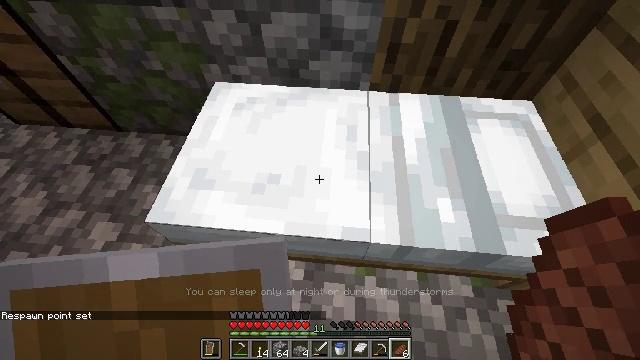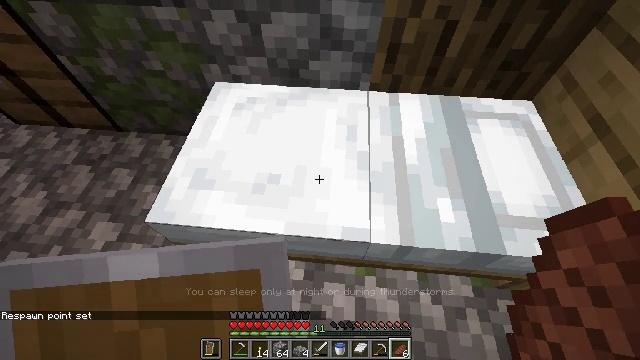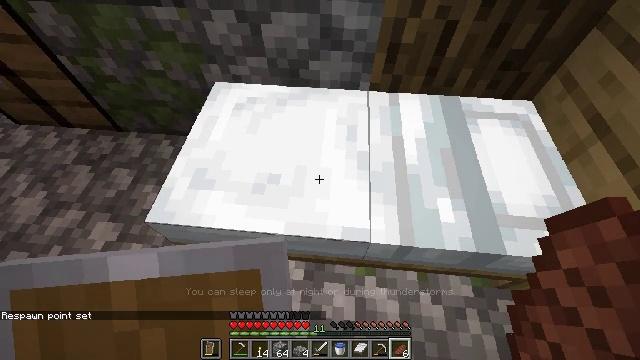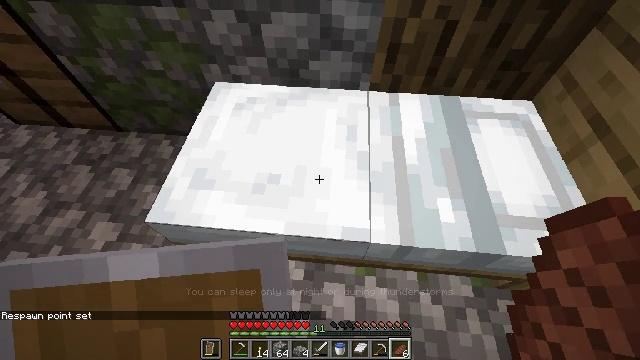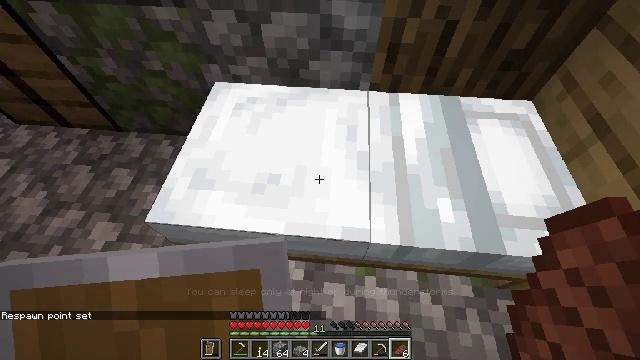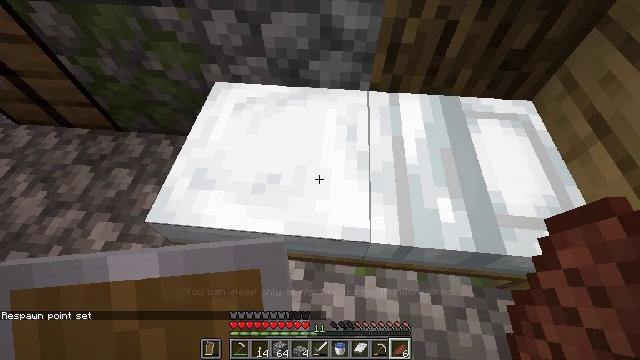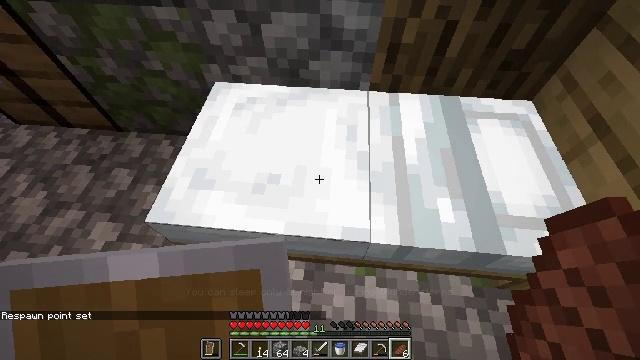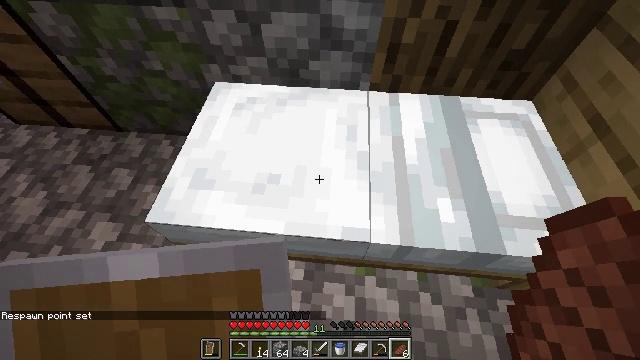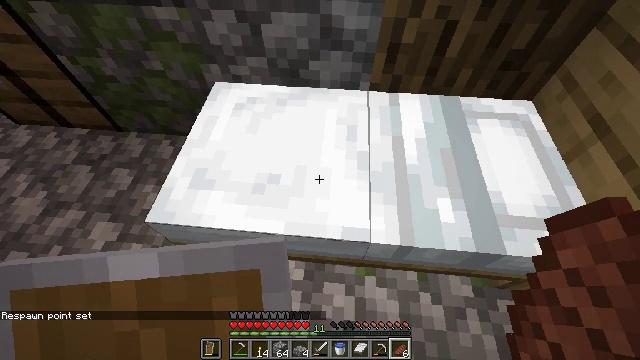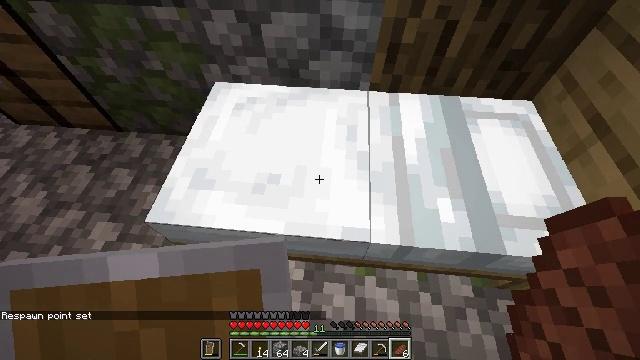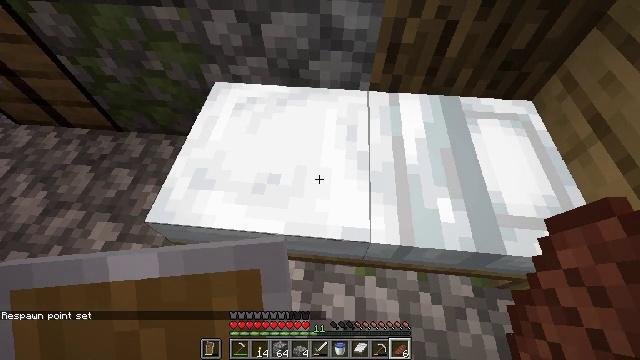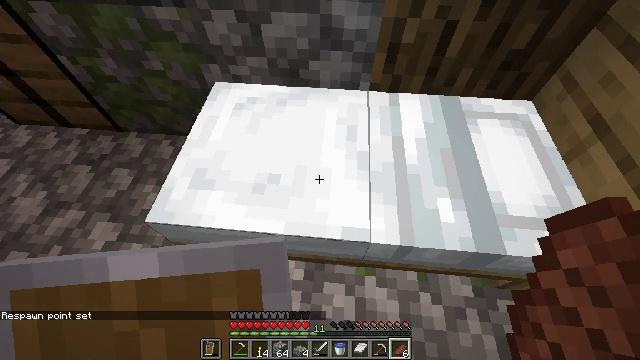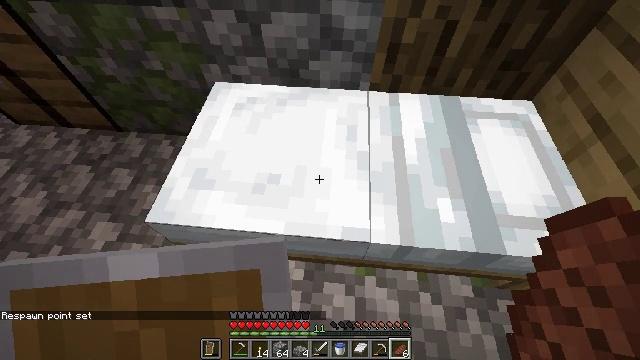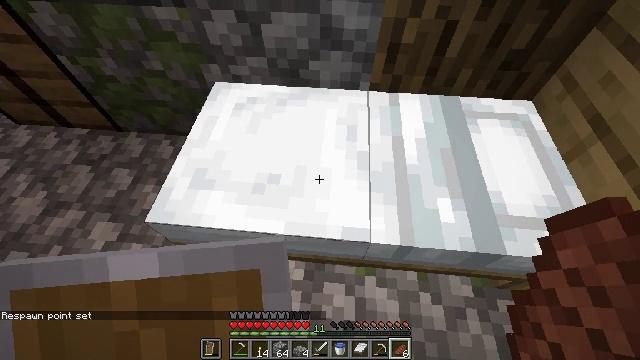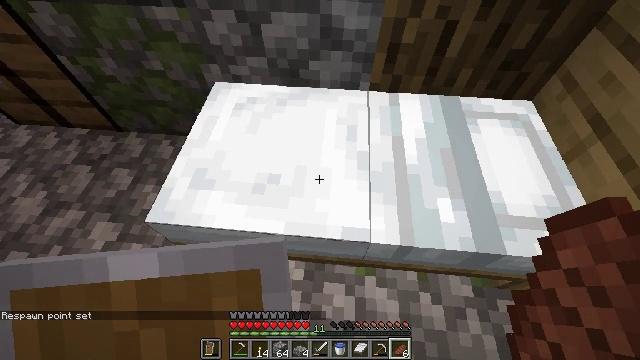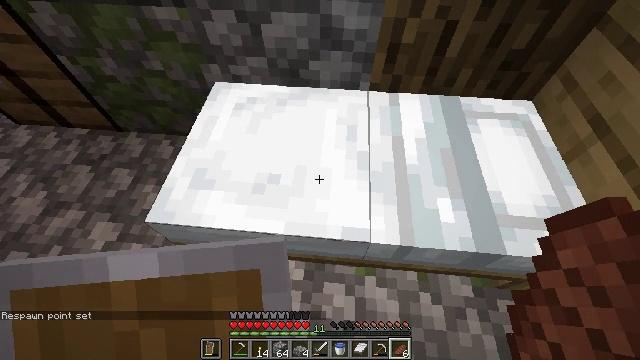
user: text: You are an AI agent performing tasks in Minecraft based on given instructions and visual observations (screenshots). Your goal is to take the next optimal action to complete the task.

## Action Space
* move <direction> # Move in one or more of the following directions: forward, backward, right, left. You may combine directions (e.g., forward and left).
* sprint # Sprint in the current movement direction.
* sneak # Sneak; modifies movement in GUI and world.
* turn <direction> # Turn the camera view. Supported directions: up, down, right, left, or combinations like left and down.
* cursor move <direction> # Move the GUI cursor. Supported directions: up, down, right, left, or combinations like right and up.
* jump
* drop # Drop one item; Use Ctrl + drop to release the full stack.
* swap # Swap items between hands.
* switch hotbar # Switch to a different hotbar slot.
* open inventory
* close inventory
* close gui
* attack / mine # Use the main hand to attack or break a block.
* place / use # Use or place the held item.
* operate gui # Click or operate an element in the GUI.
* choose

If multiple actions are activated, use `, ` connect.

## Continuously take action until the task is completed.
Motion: motion action
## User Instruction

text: Break the farmland to revert it to dirt.
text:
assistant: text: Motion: no_op
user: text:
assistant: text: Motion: no_op
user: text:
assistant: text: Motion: no_op
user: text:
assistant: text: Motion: no_op
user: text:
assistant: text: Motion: no_op
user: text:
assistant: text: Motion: no_op
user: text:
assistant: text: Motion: no_op
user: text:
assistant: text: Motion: no_op
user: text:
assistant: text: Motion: no_op
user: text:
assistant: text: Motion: no_op
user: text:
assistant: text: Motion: no_op
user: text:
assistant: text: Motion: no_op
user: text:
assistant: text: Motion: no_op
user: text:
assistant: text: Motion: no_op
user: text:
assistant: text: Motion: no_op
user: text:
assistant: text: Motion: no_op
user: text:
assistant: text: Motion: no_op
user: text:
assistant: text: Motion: no_op
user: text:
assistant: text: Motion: no_op
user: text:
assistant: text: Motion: no_op
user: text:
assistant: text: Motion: no_op
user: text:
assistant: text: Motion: no_op
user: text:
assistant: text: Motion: no_op
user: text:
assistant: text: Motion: no_op
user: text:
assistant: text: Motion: no_op
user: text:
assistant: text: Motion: no_op
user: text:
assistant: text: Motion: no_op
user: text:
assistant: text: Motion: no_op
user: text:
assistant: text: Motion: no_op
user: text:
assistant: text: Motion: no_op